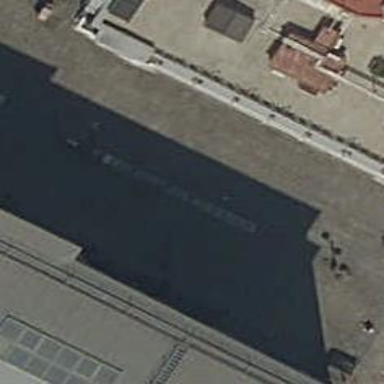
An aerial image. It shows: Bicycle rental service.